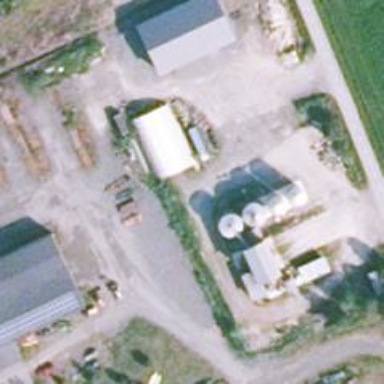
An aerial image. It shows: Silo.